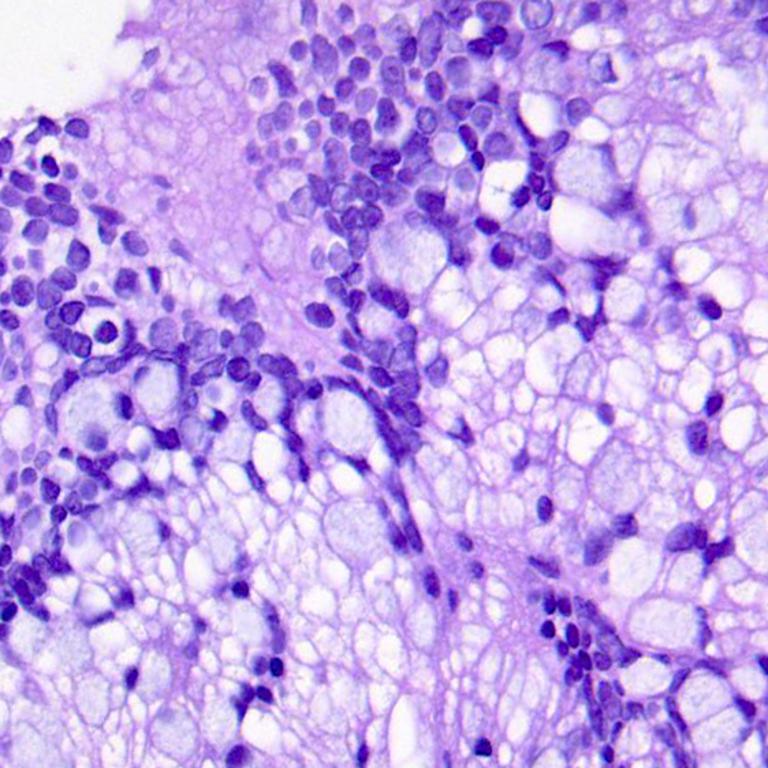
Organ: colon
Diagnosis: adenocarcinomas